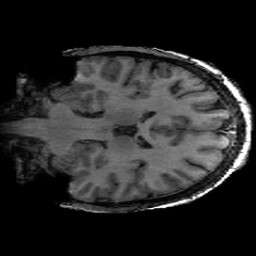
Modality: T1w
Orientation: coronal
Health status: ill
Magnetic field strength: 3 T